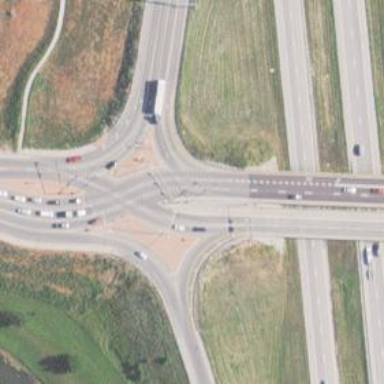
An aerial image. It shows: Motorway link at diverging diamond interchange (DDI) junction.